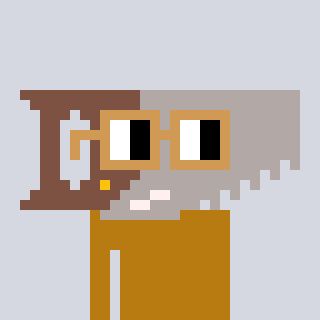
a pixel art character with square brown glasses, a saw-shaped head and a gold-colored body on a cool background